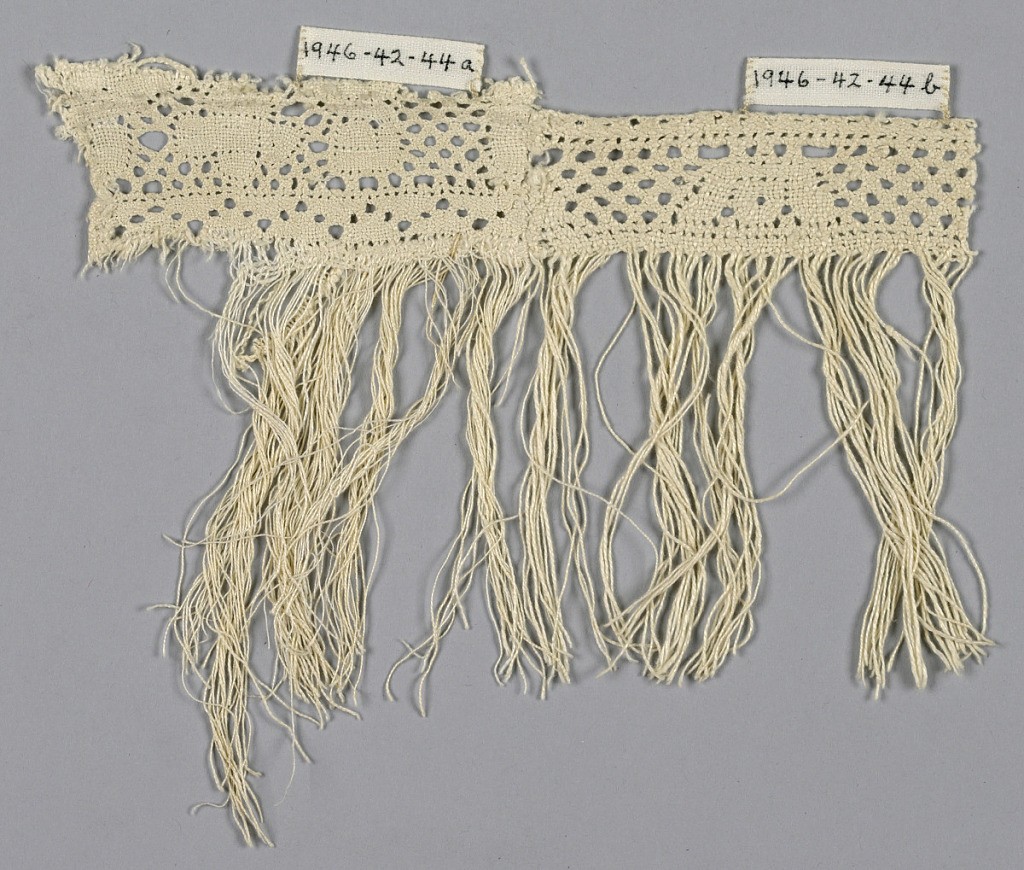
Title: Fragment
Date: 18th century
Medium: linen Technique: bobbin lace, peasant style
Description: A.) Fragment cut from a wider piece of lace in design of flowers above a narrow border; one edge is fringed and reinforced with applied fringe. b.) Narrow lace in leaf (?) design with one fringed edge.